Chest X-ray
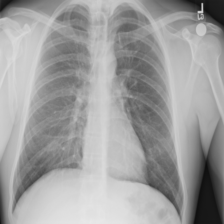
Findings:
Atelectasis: negative
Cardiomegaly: negative
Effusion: negative
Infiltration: negative
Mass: negative
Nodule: negative
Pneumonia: negative
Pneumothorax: negative
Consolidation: negative
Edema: negative
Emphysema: negative
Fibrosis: negative
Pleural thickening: negative
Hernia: negative